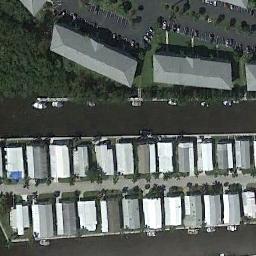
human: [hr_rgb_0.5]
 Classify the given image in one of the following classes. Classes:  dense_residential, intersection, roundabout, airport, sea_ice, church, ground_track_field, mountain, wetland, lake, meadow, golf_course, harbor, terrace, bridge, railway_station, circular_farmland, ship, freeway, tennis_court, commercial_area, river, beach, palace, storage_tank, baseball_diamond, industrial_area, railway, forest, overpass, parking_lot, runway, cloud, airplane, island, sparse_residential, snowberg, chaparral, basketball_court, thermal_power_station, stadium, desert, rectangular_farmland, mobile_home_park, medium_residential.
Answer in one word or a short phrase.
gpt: mobile_home_park